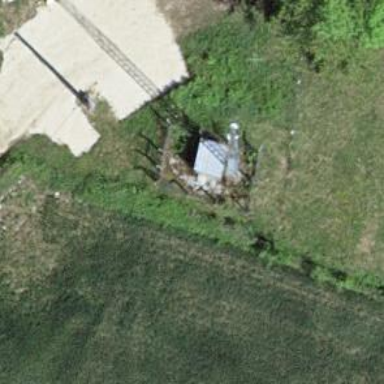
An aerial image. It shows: Communication mast tower.